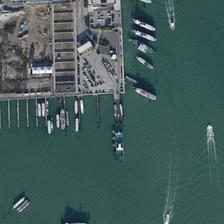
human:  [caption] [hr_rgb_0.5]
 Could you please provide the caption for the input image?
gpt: some boats are near a wharf with cars .

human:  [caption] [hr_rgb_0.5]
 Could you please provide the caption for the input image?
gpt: many white ships docked at the port,some of them are blue .

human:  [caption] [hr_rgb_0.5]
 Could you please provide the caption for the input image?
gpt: some boats are near a wharf with cars .

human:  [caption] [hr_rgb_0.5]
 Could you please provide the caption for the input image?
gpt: the boats are of different sizes, and the water is dark green .

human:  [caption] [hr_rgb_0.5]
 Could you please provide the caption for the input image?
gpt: many white ships docked at the port,some of them are blue .